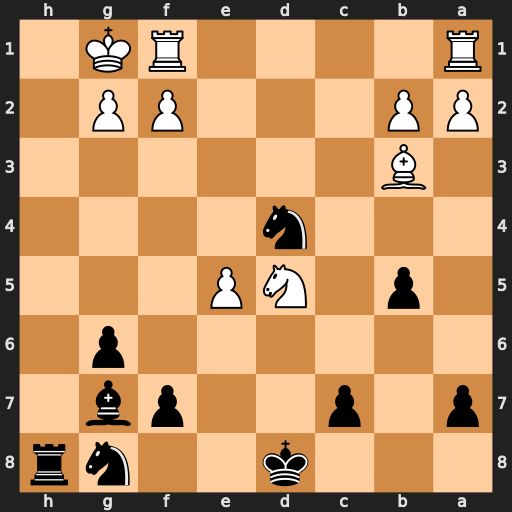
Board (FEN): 3k2nr/p1p2pb1/6p1/1p1NP3/3n4/1B6/PP3PP1/R4RK1
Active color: b
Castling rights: -
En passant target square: -
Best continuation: Ne2#